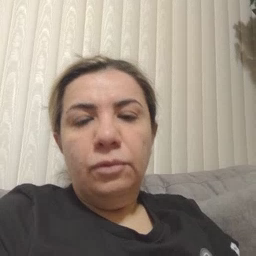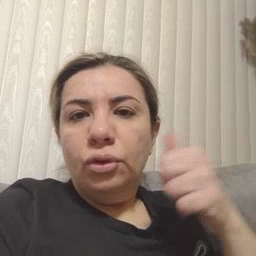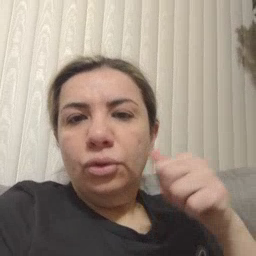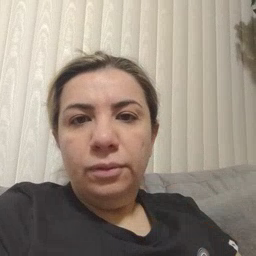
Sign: girl